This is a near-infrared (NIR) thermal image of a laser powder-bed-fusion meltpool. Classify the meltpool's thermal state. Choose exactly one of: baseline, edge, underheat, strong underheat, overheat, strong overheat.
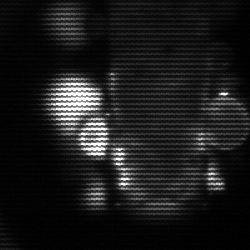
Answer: strong underheat